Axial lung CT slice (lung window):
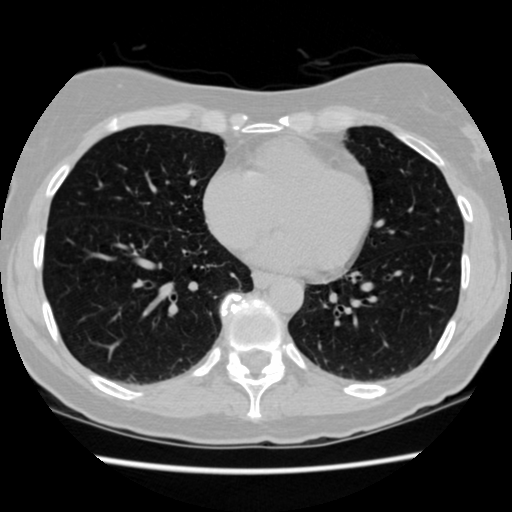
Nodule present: no